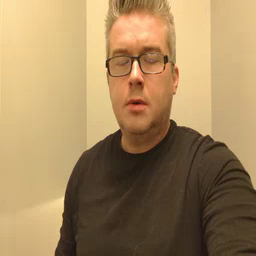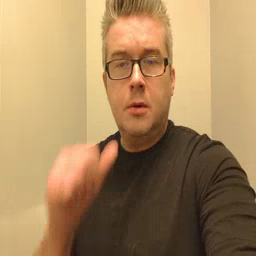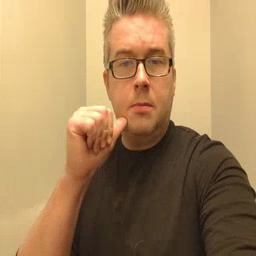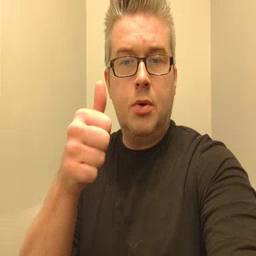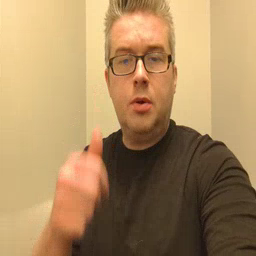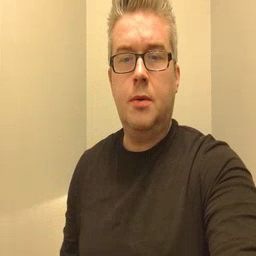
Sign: tomorrow